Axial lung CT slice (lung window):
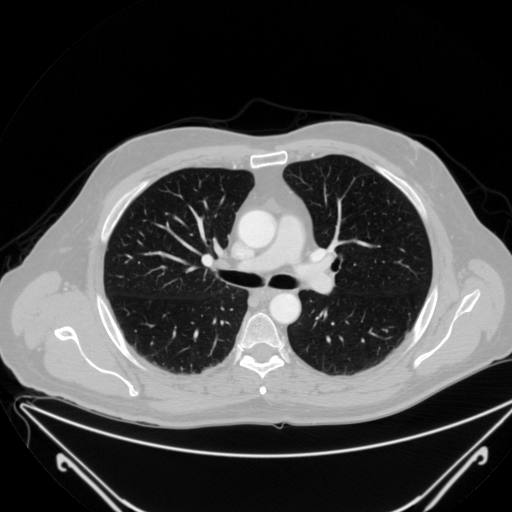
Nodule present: no